Field crop: maize
Growth stage: 2
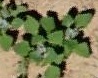
Species: chenopodium